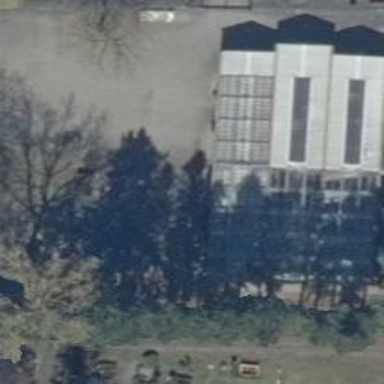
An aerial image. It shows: Building.